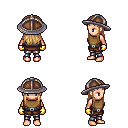
a pixel art fantasy rpg character, female body template, human, light skin, leather chest armor, metal pants, light blonde unkempt hairstyle, chain helm, gold gloves, four views (front, back, left, right), 2x2 character sprite sheet, small pixel art, hard edges, no anti-aliasing